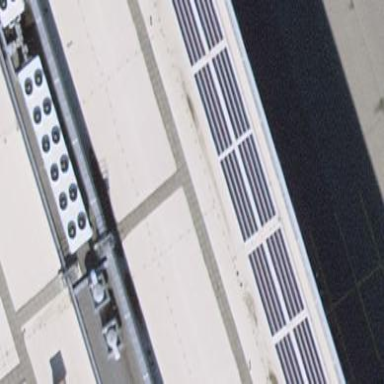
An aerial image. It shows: Solar power generator using photovoltaic panels.